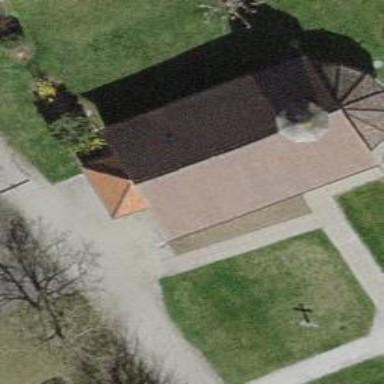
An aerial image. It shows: Place of worship.